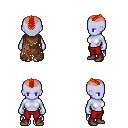
a pixel art fantasy rpg character, female body template, dark elf, purple skin, brown tattered cape, red pants, red short mohawk hairstyle, brown shoes, four views (front, back, left, right), 2x2 character sprite sheet, small pixel art, hard edges, no anti-aliasing